Field crop: maize
Growth stage: 2
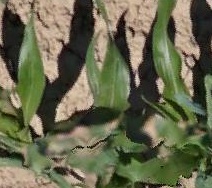
Species: maize